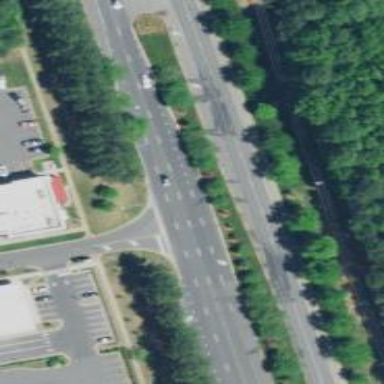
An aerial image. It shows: Trunk highway.